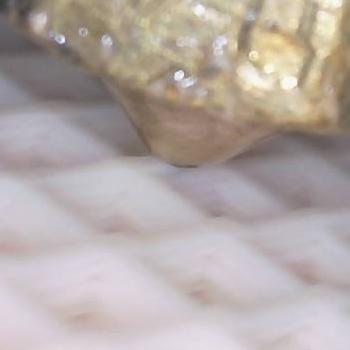
Flow rate: 89%